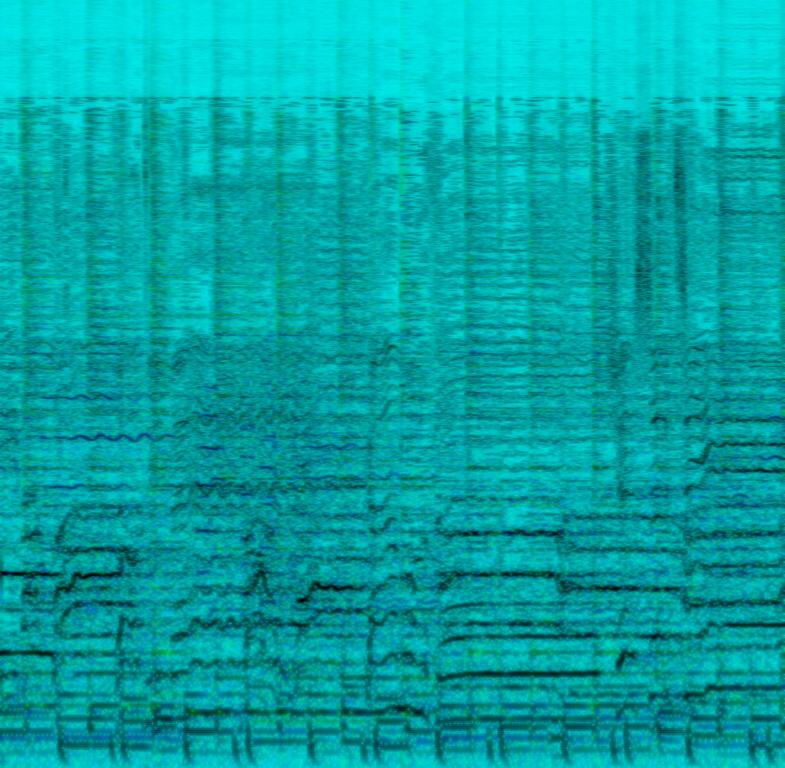
A male singer sings this popular country hit with backup singers in vocal harmony. The song is in medium tempo with a walking bass , acoustic guitar strumming rhythmically, autoharp accompaniment and steady drumming rhythm. The song is an emotional and nostalgic country hit. The audio quality is poor.